Question: This is my Initial Data
'''
library(igraph)
From <- c(1,2,3,4,5,6,7,8)
To <- c("NULL",1,2,3,2,"NULL",6,7)
Value<-c(4,2,2,7,1,2,7,2)
Data <- data.frame(From,To,Value)
Network <- graph.data.frame(Data[,c("From","To")],directed=TRUE)
Network<- Network - "NULL"
plot(Network)
'''
I want to create a condition which adds a characterization of the Datapoints.
So far i was capable of creating, the first and 2nd Degree of Condition, but i'm not capable of finding an Solution on how to create the 3rd condition to finalize the whole Construct.
I was capable of creating the Condition for the Root and the Starter, my Problem is how could i construct the condition for the connectors of the Starters. In this case the Connectors should be number 2 and 3. And Finally who didn't got characterized should be called Follower.
- - - -
Some code here
'''
cond<-Data$To=="NULL"
ToP<-ifelse(cond,"Root","Follower")
cond<-Data$Value>3
ToP<- ifelse(cond,"Starter",ToP)
NewData<-cbind(Data,ToP)
View(NewData)
'''
My FinalData should kinda look like this:
'''
From <- c(1,2,3,4,5,6,7,8)
To <- c("NULL",1,2,3,2,"NULL",6,7)
Value<-c(4,2,2,7,1,2,7,2)
ToP<-c(Starter,Connector,Connector,Starter,Follower,Root,Starter,Follower)
Data <- data.frame(From,To,Value, ToP)
'''

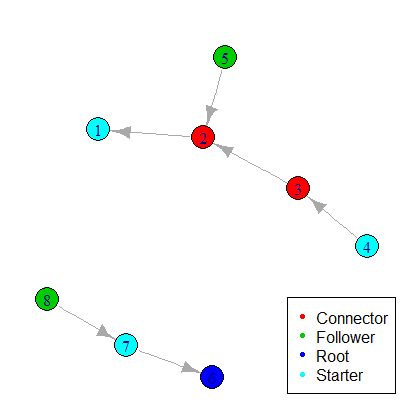
Answer: It's still a bit messier than I would like, bit this appears to assing the correct lables to the vertices
'''
V(Network)$ToP <- ifelse(Data$To=="NULL","Root","Follower")
V(Network)$ToP[Data$Value>3] <- "Starter"
vs <- V(Network)[ToP=="Starter"]
sp <- shortest.paths(Network, vs,vs)
cx <- which(is.finite(sp) & lower.tri(sp), arr.ind=T)
for(i in nrow(cx)) {
pp <- get.shortest.paths(Network, c(vs)[cx[i,1]], c(vs)[cx[i,2]])
fidx <- tail(head(pp$vpath[[1]], -1), -1)
if(length(fidx)>0) {
V(Network)[fidx]$ToP<-"Connector"
}
}
#verify with plot
V(Network)$color <- as.numeric(factor(V(Network)$ToP))+1
plot(Network)
legend(.5, -.5, levels(factor(V(Network)$ToP)), col=2:5, pch=20)
'''